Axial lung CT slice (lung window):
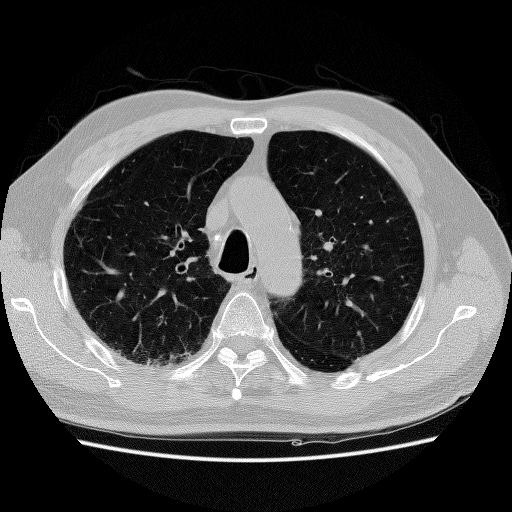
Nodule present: no